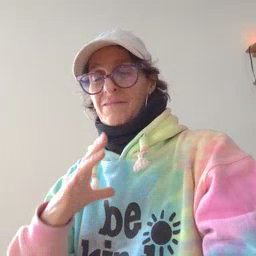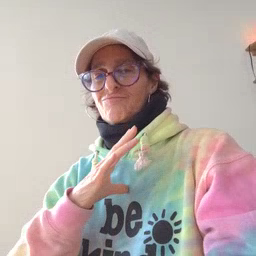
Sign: fine